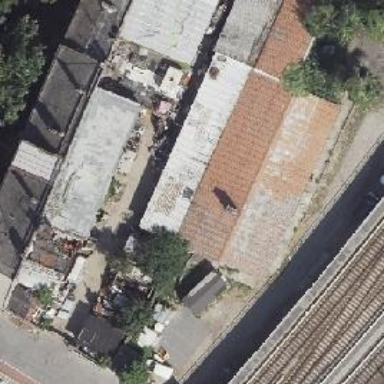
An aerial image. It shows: Shed.